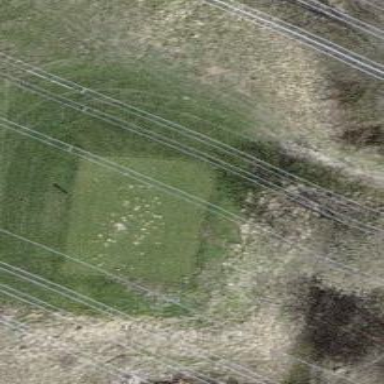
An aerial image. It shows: Golf tee.